Field crop: maize
Growth stage: 2
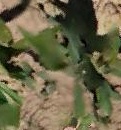
Species: maize